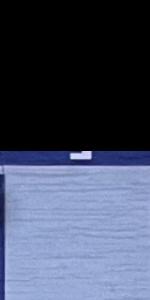
Label: Empty